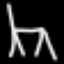
Label: chair